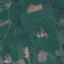
Land use / land cover class: Pasture